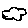
Label: cloud